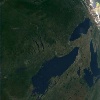
Label: land